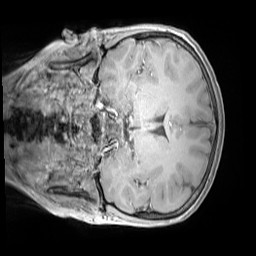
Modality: MP2RAGE
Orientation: coronal
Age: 9
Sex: male
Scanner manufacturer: siemens
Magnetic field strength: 3 T
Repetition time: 4 s
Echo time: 0.00303 s